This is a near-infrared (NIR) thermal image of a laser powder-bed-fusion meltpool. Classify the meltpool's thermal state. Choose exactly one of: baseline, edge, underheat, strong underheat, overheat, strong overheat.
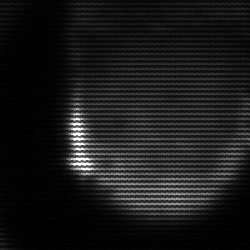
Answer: edge